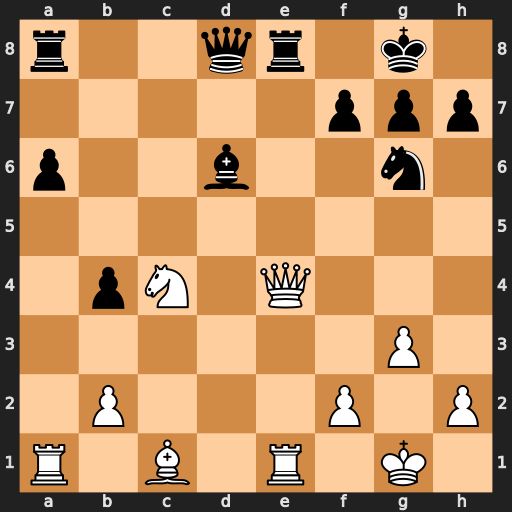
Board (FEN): r2qr1k1/5ppp/p2b2n1/8/1pN1Q3/6P1/1P3P1P/R1B1R1K1
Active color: w
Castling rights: -
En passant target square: -
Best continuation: Qxe8+ Qxe8 Rxe8+ Rxe8 Nxd6